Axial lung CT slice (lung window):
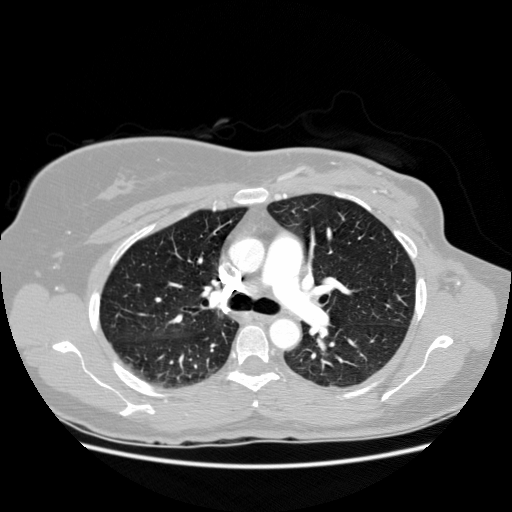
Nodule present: no